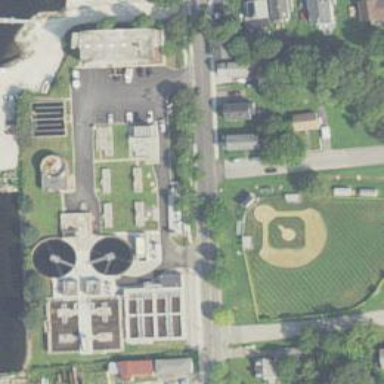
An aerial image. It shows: Wastewater plant.